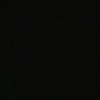
Label: space